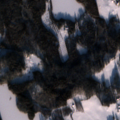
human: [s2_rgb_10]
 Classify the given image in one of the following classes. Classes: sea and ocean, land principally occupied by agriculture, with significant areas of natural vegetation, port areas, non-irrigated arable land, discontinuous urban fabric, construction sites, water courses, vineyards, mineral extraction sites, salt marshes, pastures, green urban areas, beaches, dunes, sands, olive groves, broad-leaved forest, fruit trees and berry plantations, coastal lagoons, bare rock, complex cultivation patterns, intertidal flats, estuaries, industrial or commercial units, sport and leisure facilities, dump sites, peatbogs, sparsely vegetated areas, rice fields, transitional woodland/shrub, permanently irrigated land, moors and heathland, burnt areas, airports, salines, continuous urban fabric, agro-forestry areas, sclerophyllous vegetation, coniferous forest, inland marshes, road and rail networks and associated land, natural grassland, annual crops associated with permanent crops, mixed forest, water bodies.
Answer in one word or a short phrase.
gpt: non-irrigated arable land, mixed forest, water bodies